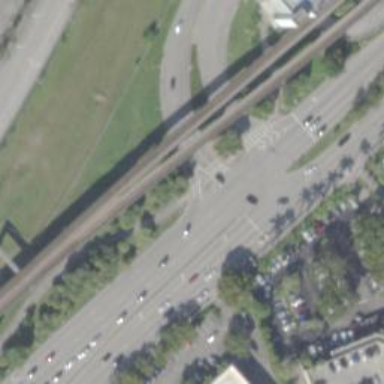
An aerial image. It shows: Asphalt cycleway.